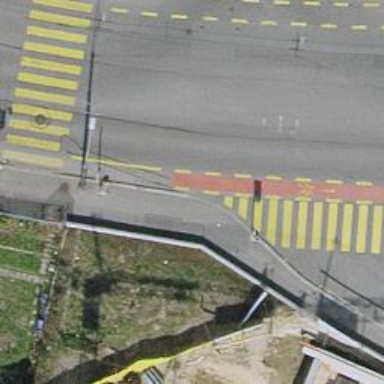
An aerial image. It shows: Kerb serving as barrier.